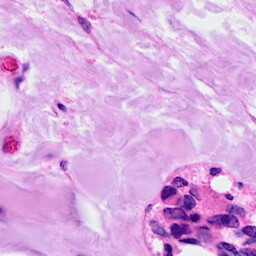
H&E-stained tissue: Breast